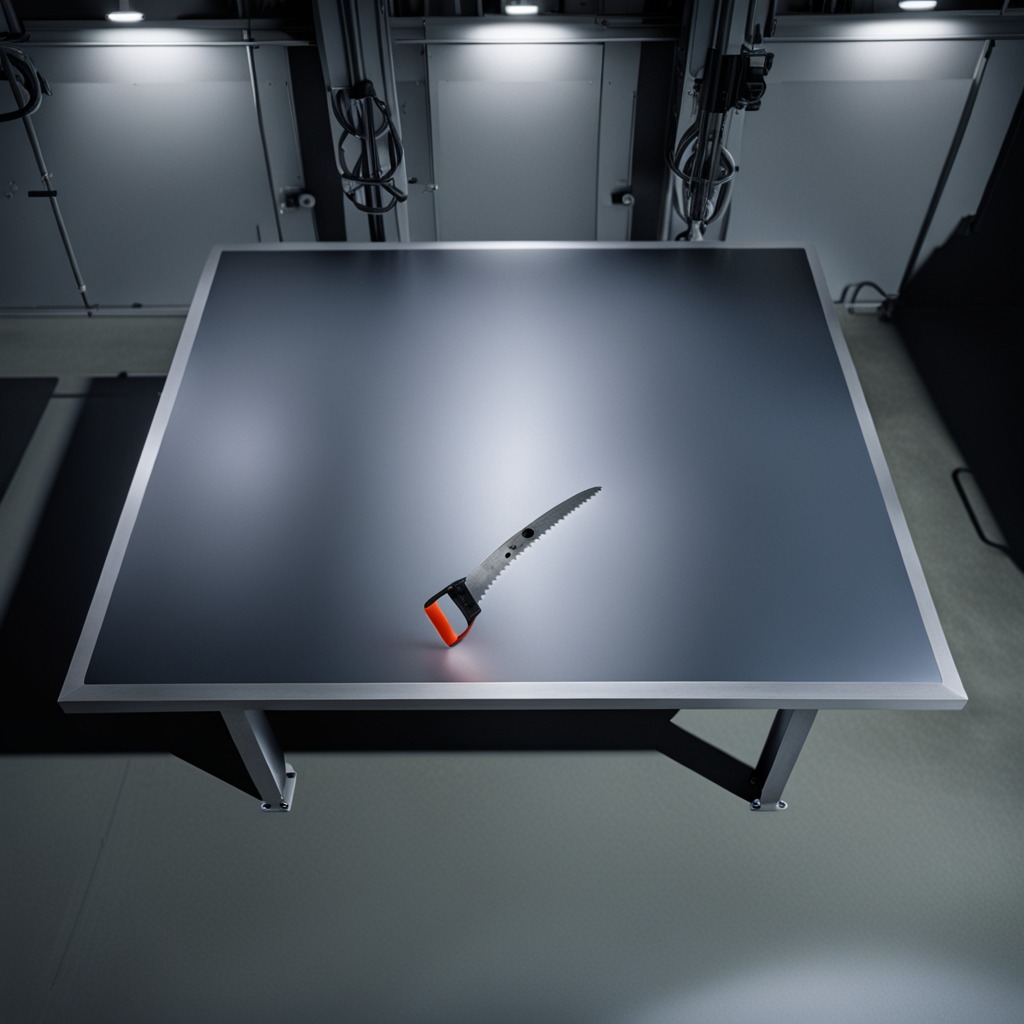
A metal saw is lying on the tabletop in the evening.